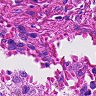
Metastatic tissue present: no